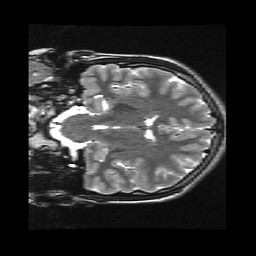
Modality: T2w
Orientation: coronal
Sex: male
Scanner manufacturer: ge
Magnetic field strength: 3 T
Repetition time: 5 s
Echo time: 0.1019 s